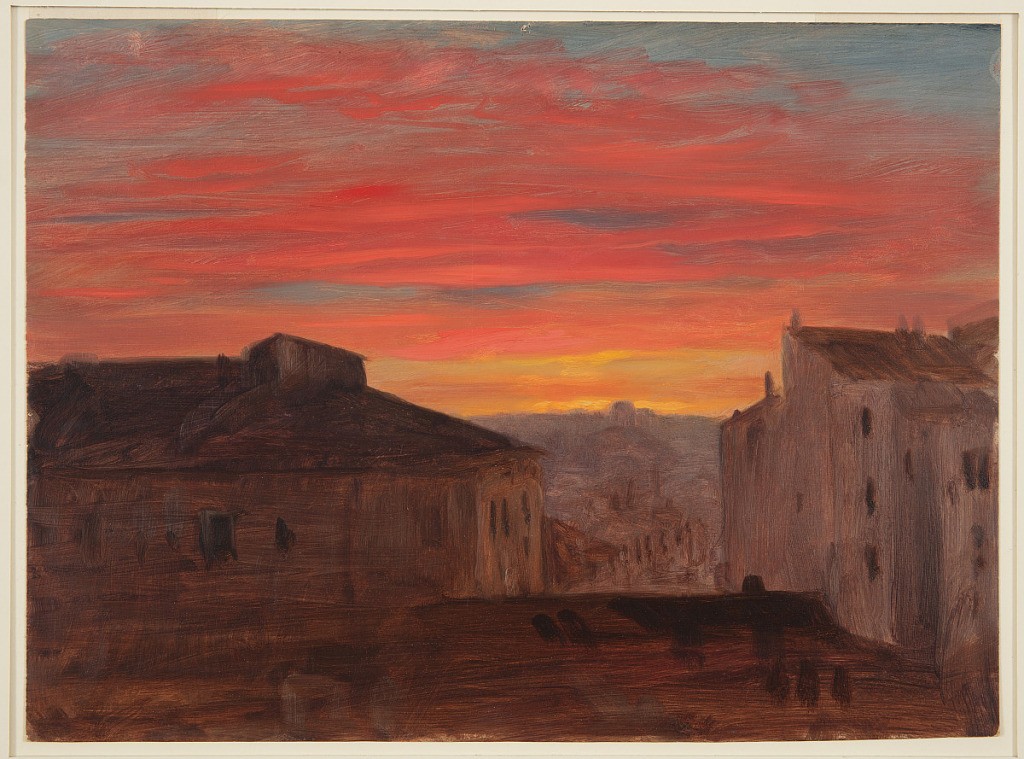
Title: Rooftops at Sunset from the Via Gregoriana, Rome
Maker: Frederic Edwin Church, American, 1826–1900
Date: October 1868–May 1869
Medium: Brush and oil, graphite on off-white paperboard
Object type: Drawing
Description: Architecture and landscape sketch showing a view overlooking Rome at sunset from the upper stories of the apartment in which Church and his family stayed, on the Via Gregoriana beside the Bibliotheca Hertziana. In the foreground, apartment buildings across the street are shown in shade with their multiple slanting rooves. The taller buildings at left and right frame a view of storefronts on what is likely the Via della Vite, in the middle distance at center. From there, the rooftops of the city congeal into an indistinct, purple-brown mass that extends to the horizon, where a vivid sunset takes place. Horizontal bands of clouds catch the vibrant sunset light as it transitions from golden yellow, along the horizon, to pinkish red higher in the sky. Patches of dark blue twilight sky are visible at upper right and left.